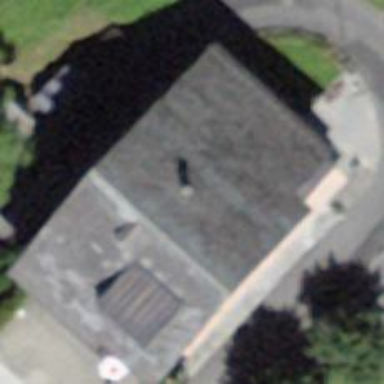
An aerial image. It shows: Café.